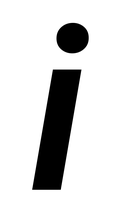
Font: Roboto-Italic_SemiBold_Italic